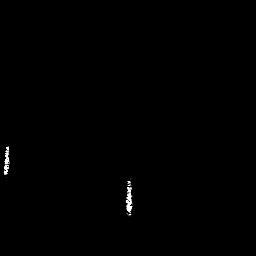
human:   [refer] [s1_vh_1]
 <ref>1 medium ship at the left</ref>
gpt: <box>[[0, 54, 5, 73, 0]]</box>